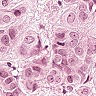
Metastatic tissue present: yes